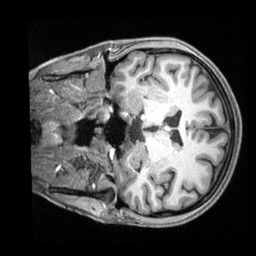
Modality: T1w
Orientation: coronal
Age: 25
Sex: female
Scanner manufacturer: siemens
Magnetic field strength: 3 T
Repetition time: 2.4 s
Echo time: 0.00226 s